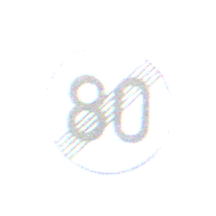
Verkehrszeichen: EndeGeschwindigkeit80
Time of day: SunriseSunset
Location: Outdoor (Nature)
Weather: PartlyCloudy
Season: NotSpecified
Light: Natural